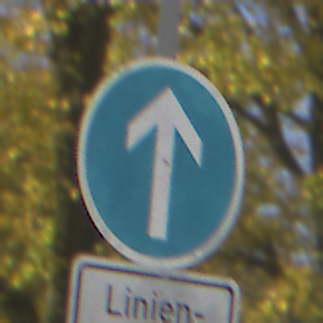
Verkehrszeichen: VorgeschriebeneFahrtrichtungGeradeaus
Zusatzzeichen unten: BesondereFahrzeugeUndTransportgueter2
Umgebung: Outdoor, Urban
Tageszeit: SunriseSunset
Wetter: PartlyCloudy
Licht: Natural
Jahreszeit: Autumn
Kontrast: HighContrast